Field crop: maize
Growth stage: 2
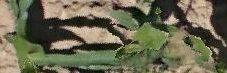
Species: maize